Field crop: maize
Growth stage: 2
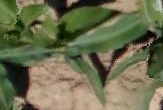
Species: maize